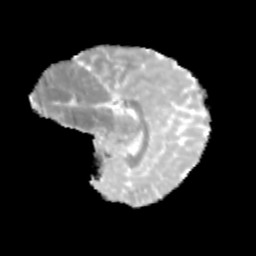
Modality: MD
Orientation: sagittal
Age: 13
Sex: male
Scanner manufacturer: siemens
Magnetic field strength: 3 T
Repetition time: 3.8 s
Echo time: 0.07 s